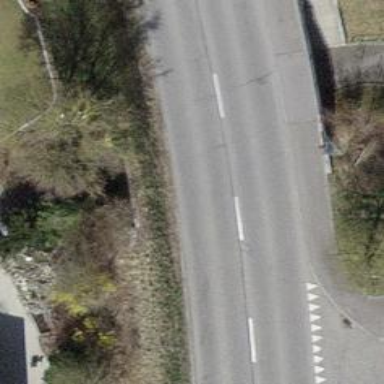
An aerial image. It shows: Tunnel footway.